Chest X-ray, PA view. Patient: 46 years old, sex M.
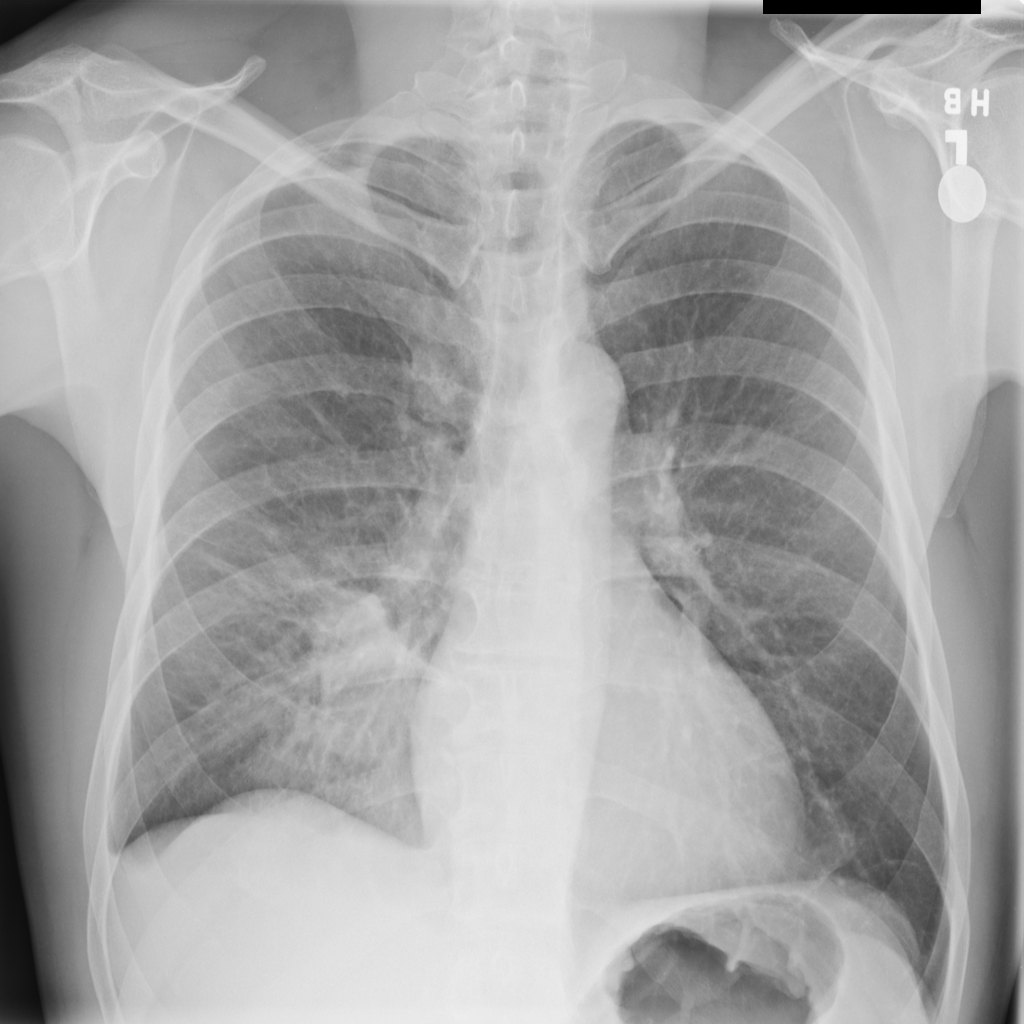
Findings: Effusion